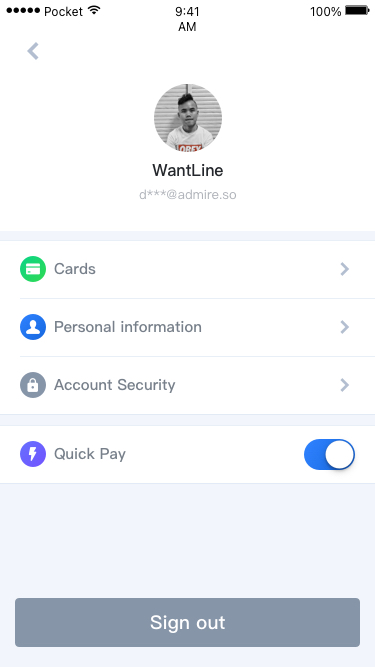
Text in this UI design:
Account Security
Quick Pay
Personal information
Cards
WantLine
d***@admire.so
Sign out